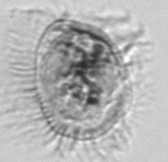
Label: Pleuronema